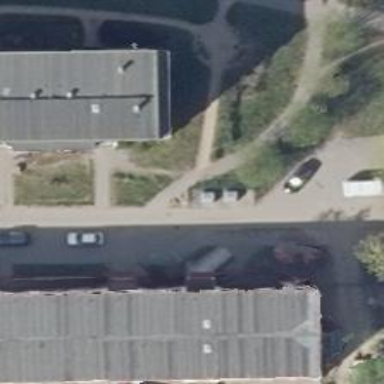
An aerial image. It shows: Paved footway.